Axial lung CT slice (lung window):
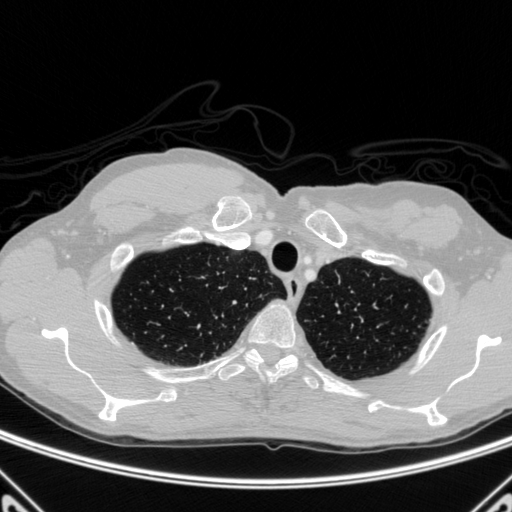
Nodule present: no